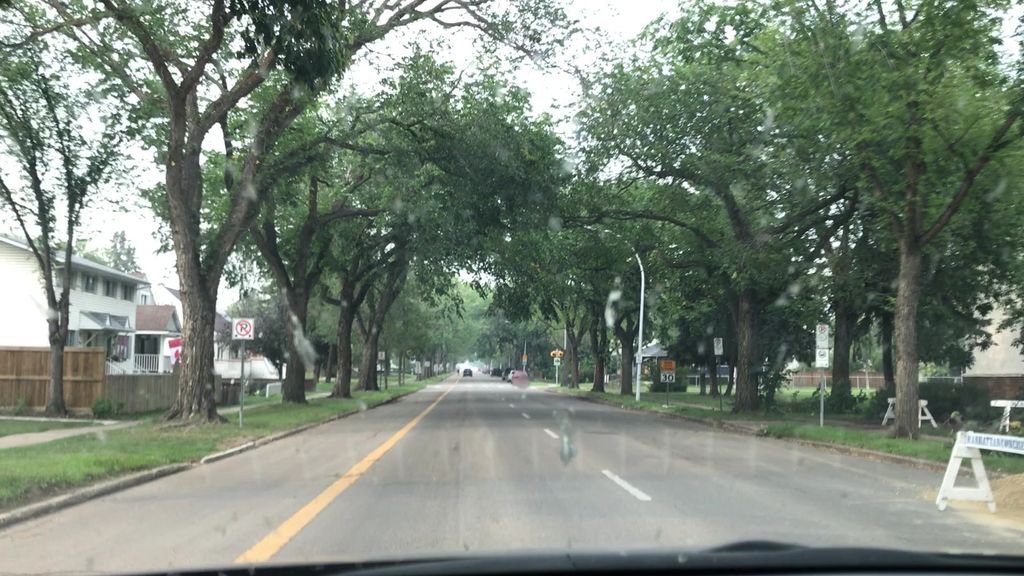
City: edmonton